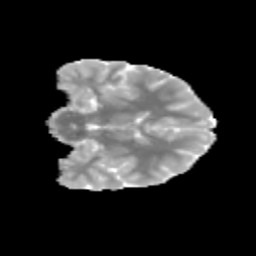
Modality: MD
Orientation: coronal
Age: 13
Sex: female
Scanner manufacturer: siemens
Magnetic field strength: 3 T
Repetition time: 3.8 s
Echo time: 0.07 s